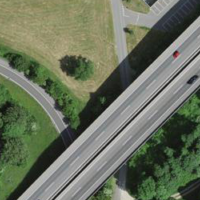
EUNIS habitat code: 57
Species observed at this site:
Pica pica
Buteo buteo
Falco tinnunculus
Corvus corone